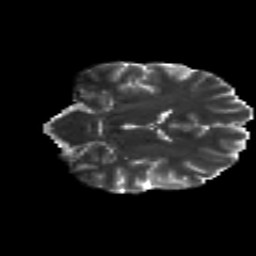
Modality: T2w
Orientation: coronal
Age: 29
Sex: male
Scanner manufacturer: siemens
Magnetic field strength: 3 T
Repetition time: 8.8 s
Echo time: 0.085 s